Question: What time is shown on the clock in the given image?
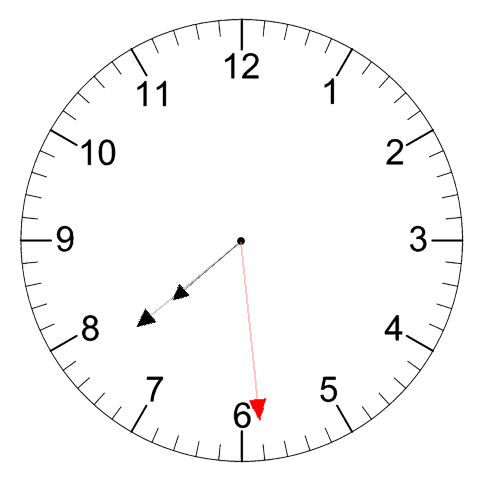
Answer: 07:38:29